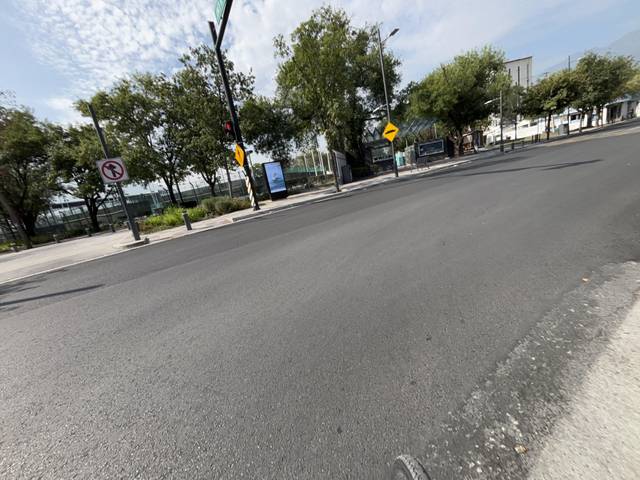
Region: Mexico
Coordinates: 25.651, -100.287